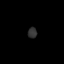
Tissue: prostate
Cell type: Epithelial cells
Senescence score: 0.3283
Nuclear area (px): 96
Mean DAPI intensity: 49.25